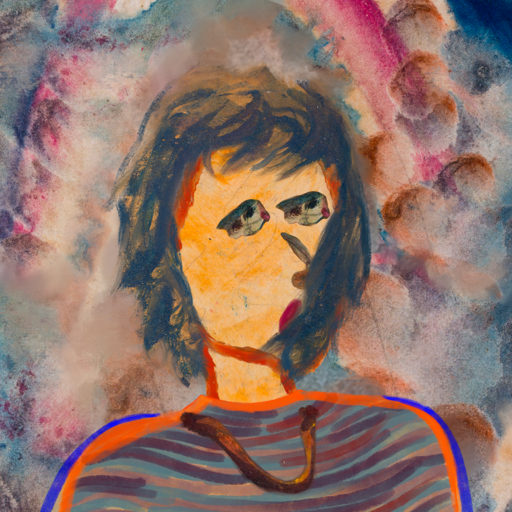
Background: Rupkatha, Head And Neck Side: Experience, Face Side: Pipe, Bust: Experience, Hair Side: In_The_Sun, Head Accessory: Blank, Second Necklace: Comrade, Necklace: Blank, Baby: Blank